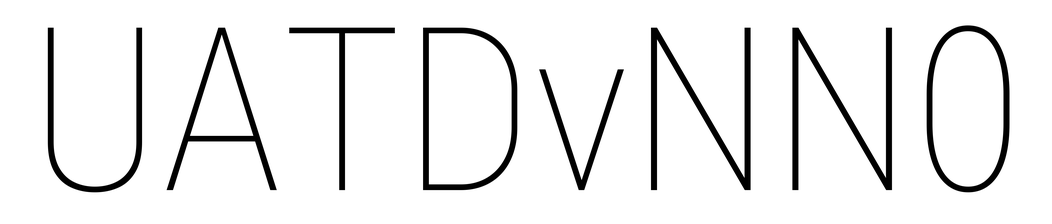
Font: Roboto_Condensed_Thin